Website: lowes
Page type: cart
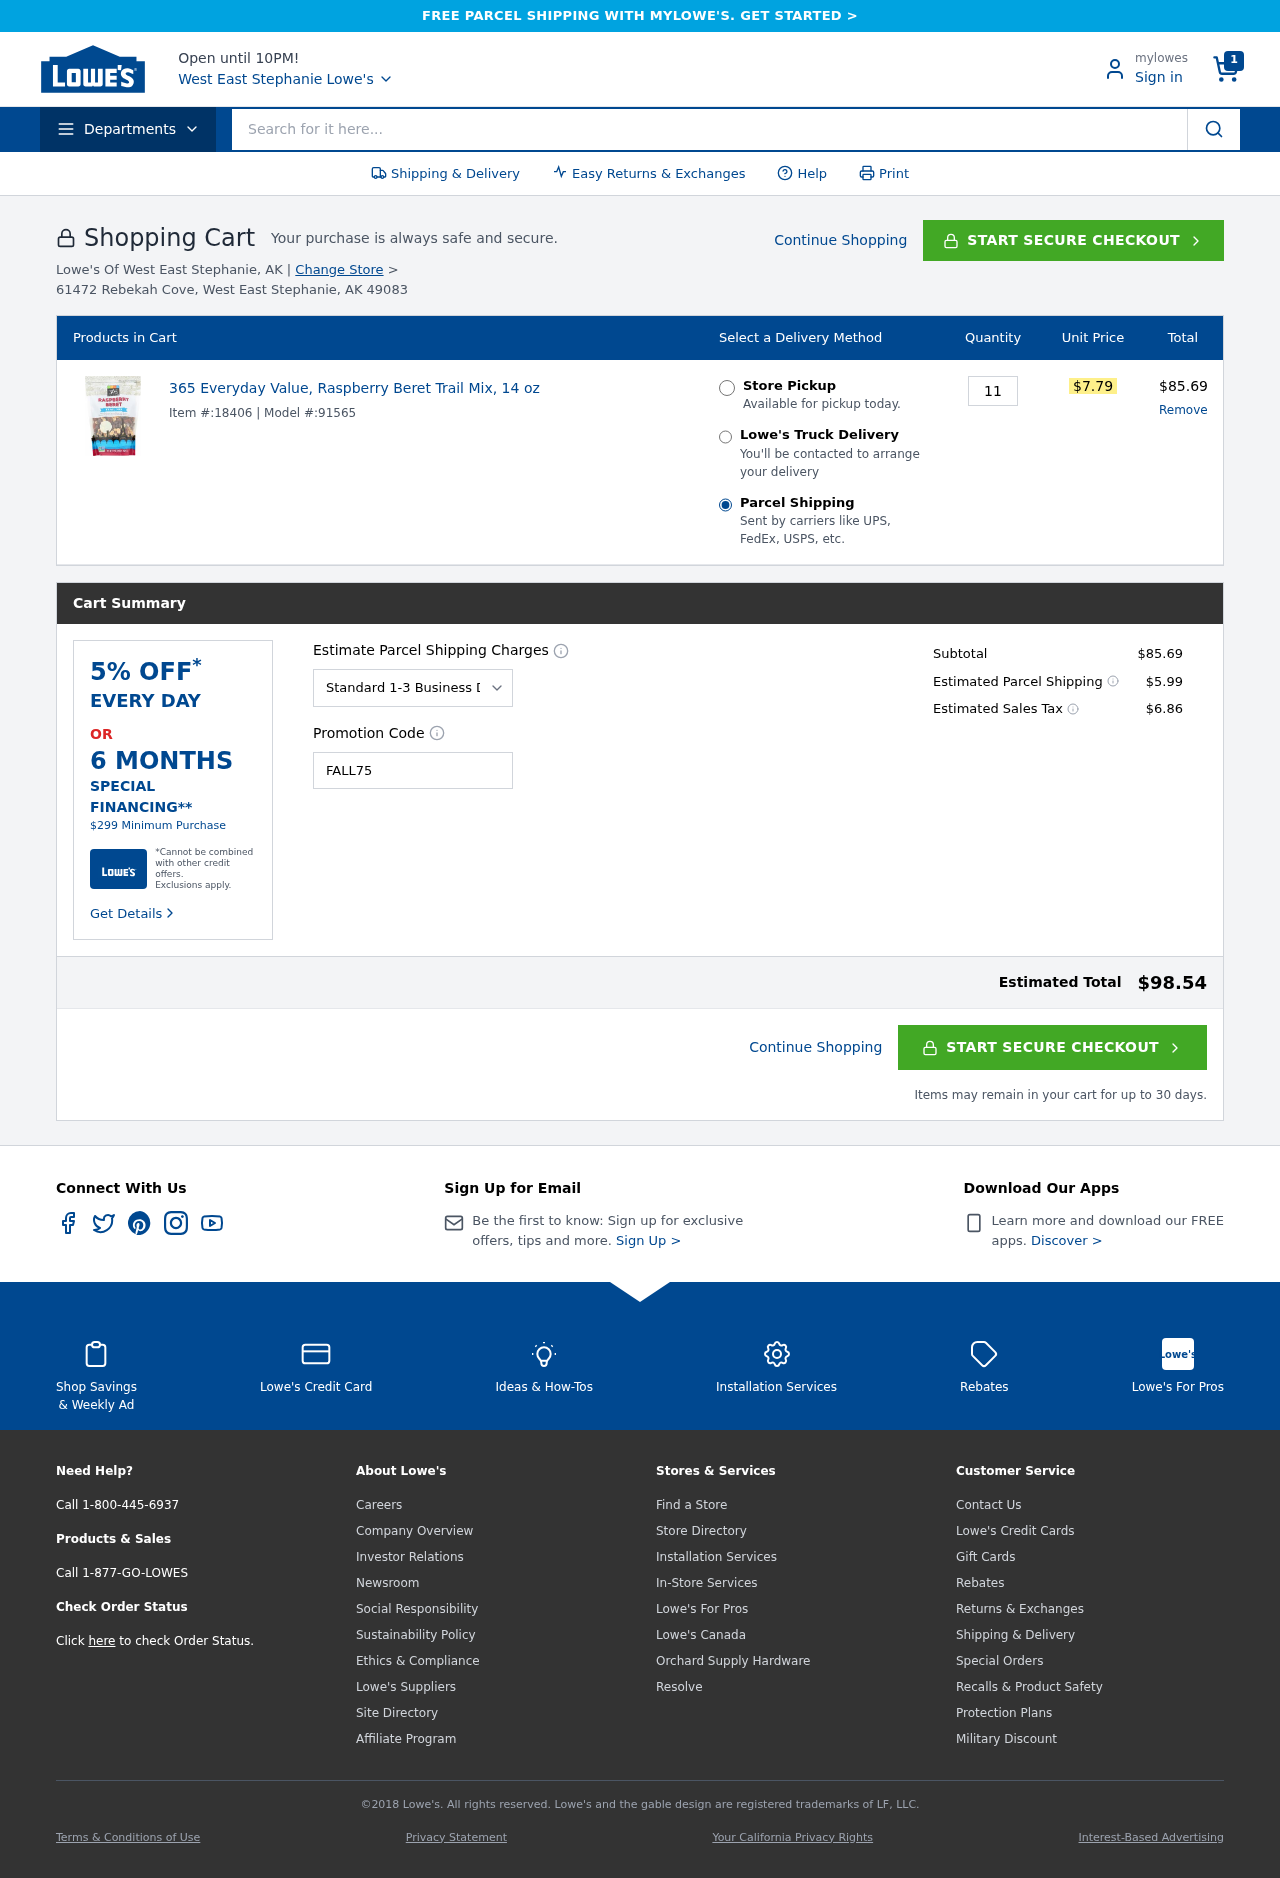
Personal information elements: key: PII_CITY
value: East Stephanie
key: PII_CITY
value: West East Stephanie
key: PII_POSTCODE
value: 49083
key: PII_PROMO_CODE
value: FALL75
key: PII_STREET
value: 61472 Rebekah Cove
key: PII_STATE_ABBR
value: AK
Product elements: key: PRODUCT1_NAME
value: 365 Everyday Value, Raspberry Beret Trail Mix, 14 oz
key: PRODUCT1_PRICE
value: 7.79
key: PRODUCT1_QUANTITY
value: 11
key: PRODUCT1_MODEL
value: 91565
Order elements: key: ORDER_NUM_ITEMS
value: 1
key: ORDER_ITEM_ID
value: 18406
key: ORDER_LINE_TOTAL
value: $85.69
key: ORDER_SUBTOTAL
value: $85.69
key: ORDER_SHIPPING_COST
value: $5.99
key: ORDER_TAX
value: $6.86
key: ORDER_TOTAL
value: $98.54
Search elements: key: HEADER_SEARCH
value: Search for it here...